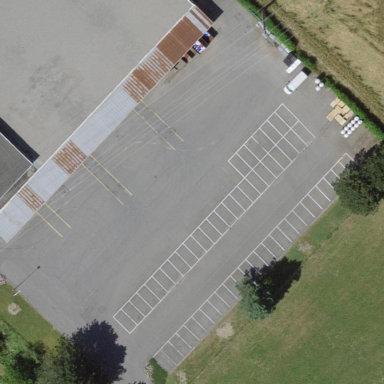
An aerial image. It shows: Parking area with surface.